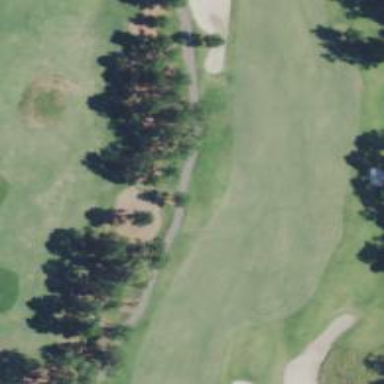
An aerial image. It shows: Grassy area designated as golf fairway.